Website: apple
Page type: billing-address
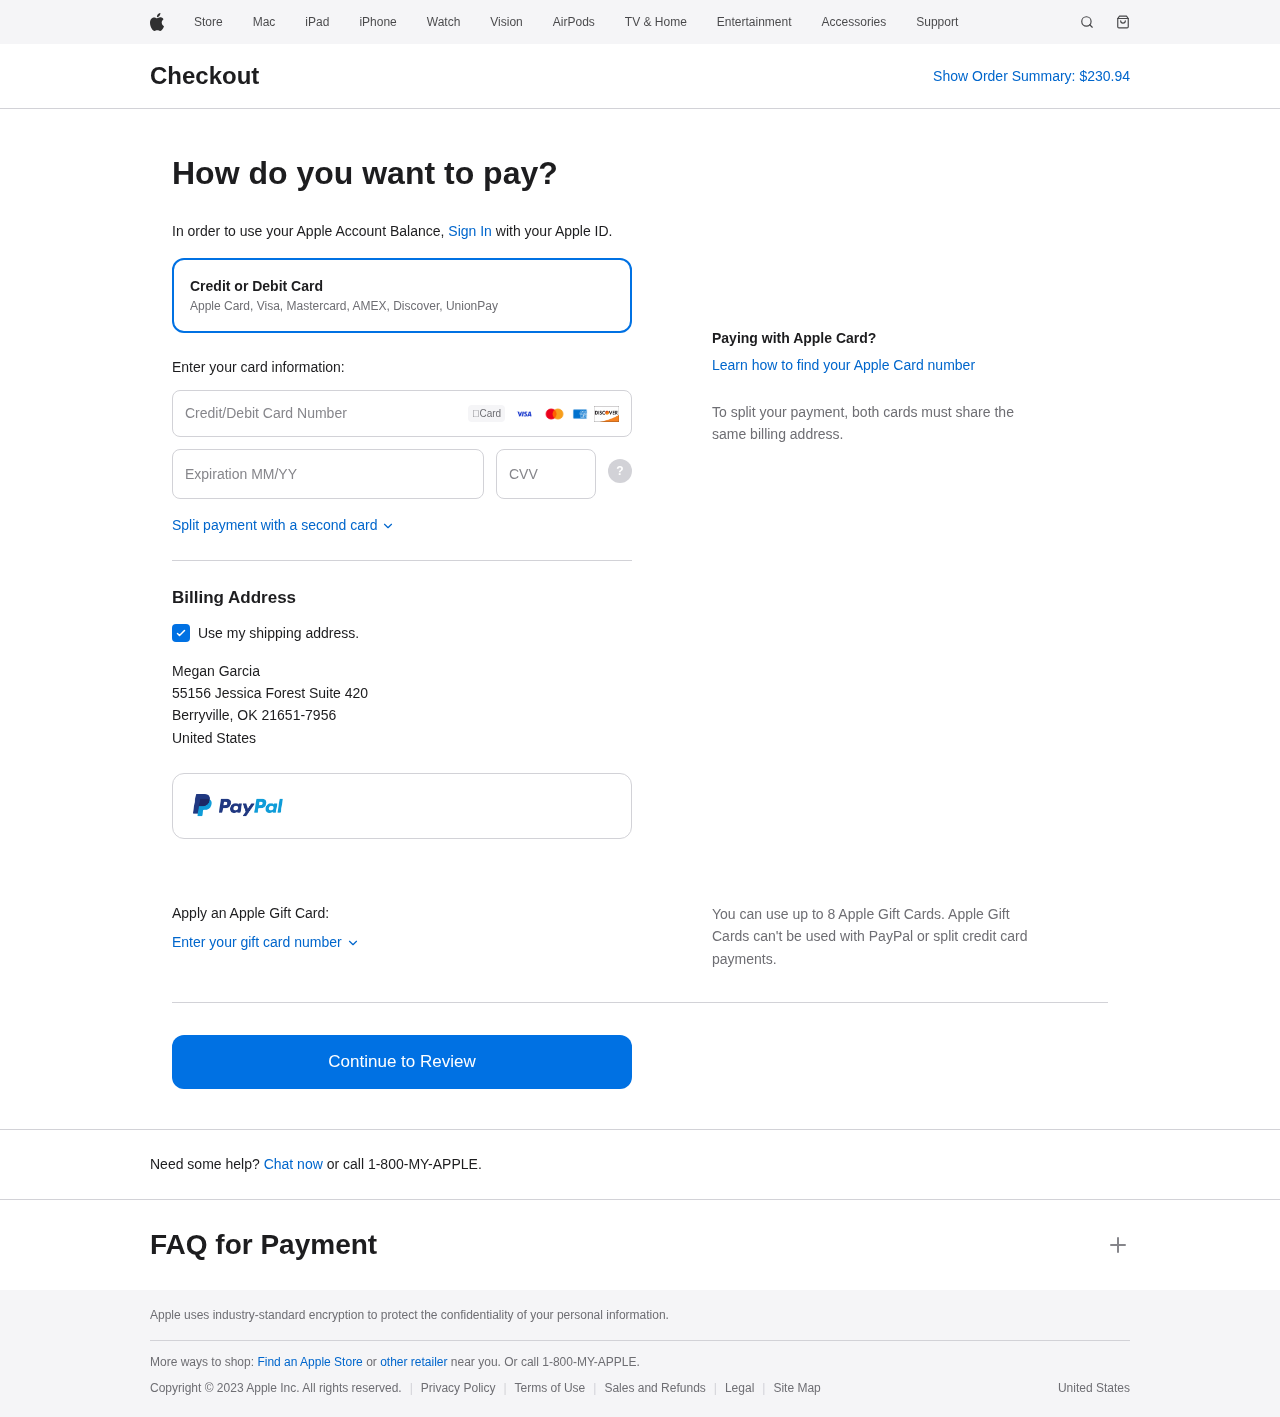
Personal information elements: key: PII_CARD_CVV
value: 9066
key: PII_CARD_EXPIRY
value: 11/26
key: PII_CARD_NUMBER
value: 3404 3491 9033 548
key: PII_CITY
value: Berryville
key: PII_COUNTRY
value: United States
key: PII_FULLNAME
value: Megan Garcia
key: PII_POSTCODE_FULL
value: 21651-7956
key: PII_STATE_ABBR
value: OK
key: PII_STREET
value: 55156 Jessica Forest Suite 420
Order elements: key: ORDER_TOTAL
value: $230.94